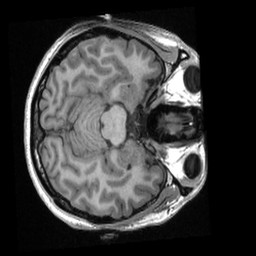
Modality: T1w
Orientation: axial
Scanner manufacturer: ge
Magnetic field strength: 3 T
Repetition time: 0.007676 s
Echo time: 0.002936 s